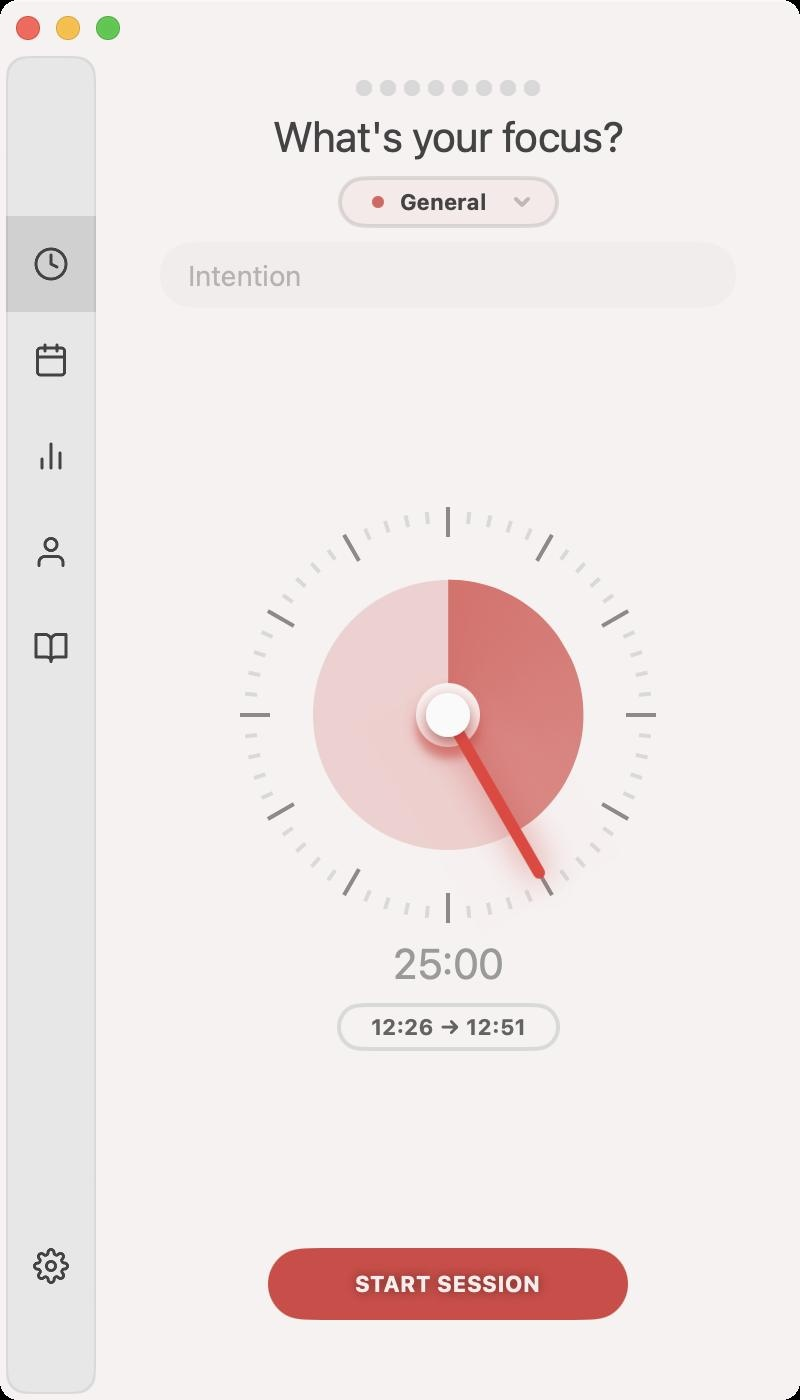
Accessibility tree:
{"name": "Session_Pomodoro_Focus_Timer", "role": "AXWindow", "description": null, "role_description": "standard window", "value": null, "position": "520.00;39.00", "size": "400;700", "children": [{"name": null, "role": "AXGroup", "description": null, "role_description": "group", "value": null, "position": "0.00;0.00", "size": "400;700", "children": [{"name": null, "role": "AXStaticText", "description": null, "role_description": "text", "value": "Start Session for", "position": "166.25;-329.57", "size": "116;19", "children": []}, {"name": null, "role": "AXStaticText", "description": null, "role_description": "text", "value": "25:00", "position": "181.50;-310.57", "size": "85;38", "children": []}, {"name": null, "role": "AXStaticText", "description": null, "role_description": "text", "value": "12:26", "position": "171.75;-249.43", "size": "36;15", "children": []}, {"name": null, "role": "AXStaticText", "description": null, "role_description": "text", "value": "→", "position": "218.25;-249.43", "size": "12;15", "children": []}, {"name": null, "role": "AXStaticText", "description": null, "role_description": "text", "value": "12:51", "position": "239.75;-249.43", "size": "36;15", "children": []}, {"name": null, "role": "AXButton", "description": "Close", "role_description": "button", "value": null, "position": "222.00;-148.00", "size": "20;20", "children": []}, {"name": null, "role": "AXStaticText", "description": null, "role_description": "text", "value": "What's your focus?", "position": "136.25;56.00", "size": "176;25", "children": []}, {"name": null, "role": "AXButton", "description": "General", "role_description": "button", "value": null, "position": "170.00;89.00", "size": "108;24", "children": []}, {"name": null, "role": "AXButton", "description": "clock", "role_description": "button", "value": null, "position": "3.00;108.00", "size": "45;48", "children": []}, {"name": null, "role": "AXTextField", "description": null, "role_description": "text field", "value": "", "position": "92.00;129.00", "size": "264;17", "children": []}, {"name": null, "role": "AXButton", "description": "calendar", "role_description": "button", "value": null, "position": "3.00;156.00", "size": "45;48", "children": []}, {"name": null, "role": "AXButton", "description": "bar-chart-2", "role_description": "button", "value": null, "position": "3.00;204.00", "size": "45;48", "children": []}, {"name": null, "role": "AXButton", "description": "user", "role_description": "button", "value": null, "position": "3.00;252.00", "size": "45;48", "children": []}, {"name": null, "role": "AXButton", "description": "book-open", "role_description": "button", "value": null, "position": "3.00;300.00", "size": "45;48", "children": []}, {"name": null, "role": "AXStaticText", "description": null, "role_description": "text", "value": "25:00", "position": "196.00;469.50", "size": "56;25", "children": []}, {"name": null, "role": "AXStaticText", "description": null, "role_description": "text", "value": "12:26 → 12:51", "position": "169.50;502.50", "size": "110;22", "children": []}, {"name": null, "role": "AXButton", "description": "settings", "role_description": "button", "value": null, "position": "3.00;609.00", "size": "45;48", "children": []}, {"name": null, "role": "AXButton", "description": "START SESSION", "role_description": "button", "value": null, "position": "134.00;624.00", "size": "180;36", "children": []}]}, {"name": null, "role": "AXButton", "description": null, "role_description": "close button", "value": null, "position": "7.00;6.00", "size": "14;16", "children": []}, {"name": null, "role": "AXButton", "description": null, "role_description": "full screen button", "value": null, "position": "47.00;6.00", "size": "14;16", "children": [{"name": null, "role": "AXGroup", "description": null, "role_description": "group", "value": null, "position": "47.00;6.00", "size": "14;16", "children": []}]}, {"name": null, "role": "AXButton", "description": null, "role_description": "minimize button", "value": null, "position": "27.00;6.00", "size": "14;16", "children": []}]}